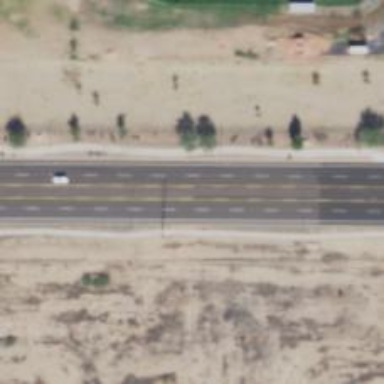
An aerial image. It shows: Secondary road with asphalt surface.